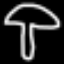
Label: mushroom